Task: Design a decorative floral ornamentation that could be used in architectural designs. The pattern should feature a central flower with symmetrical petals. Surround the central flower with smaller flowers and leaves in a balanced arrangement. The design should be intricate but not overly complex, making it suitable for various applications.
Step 413:
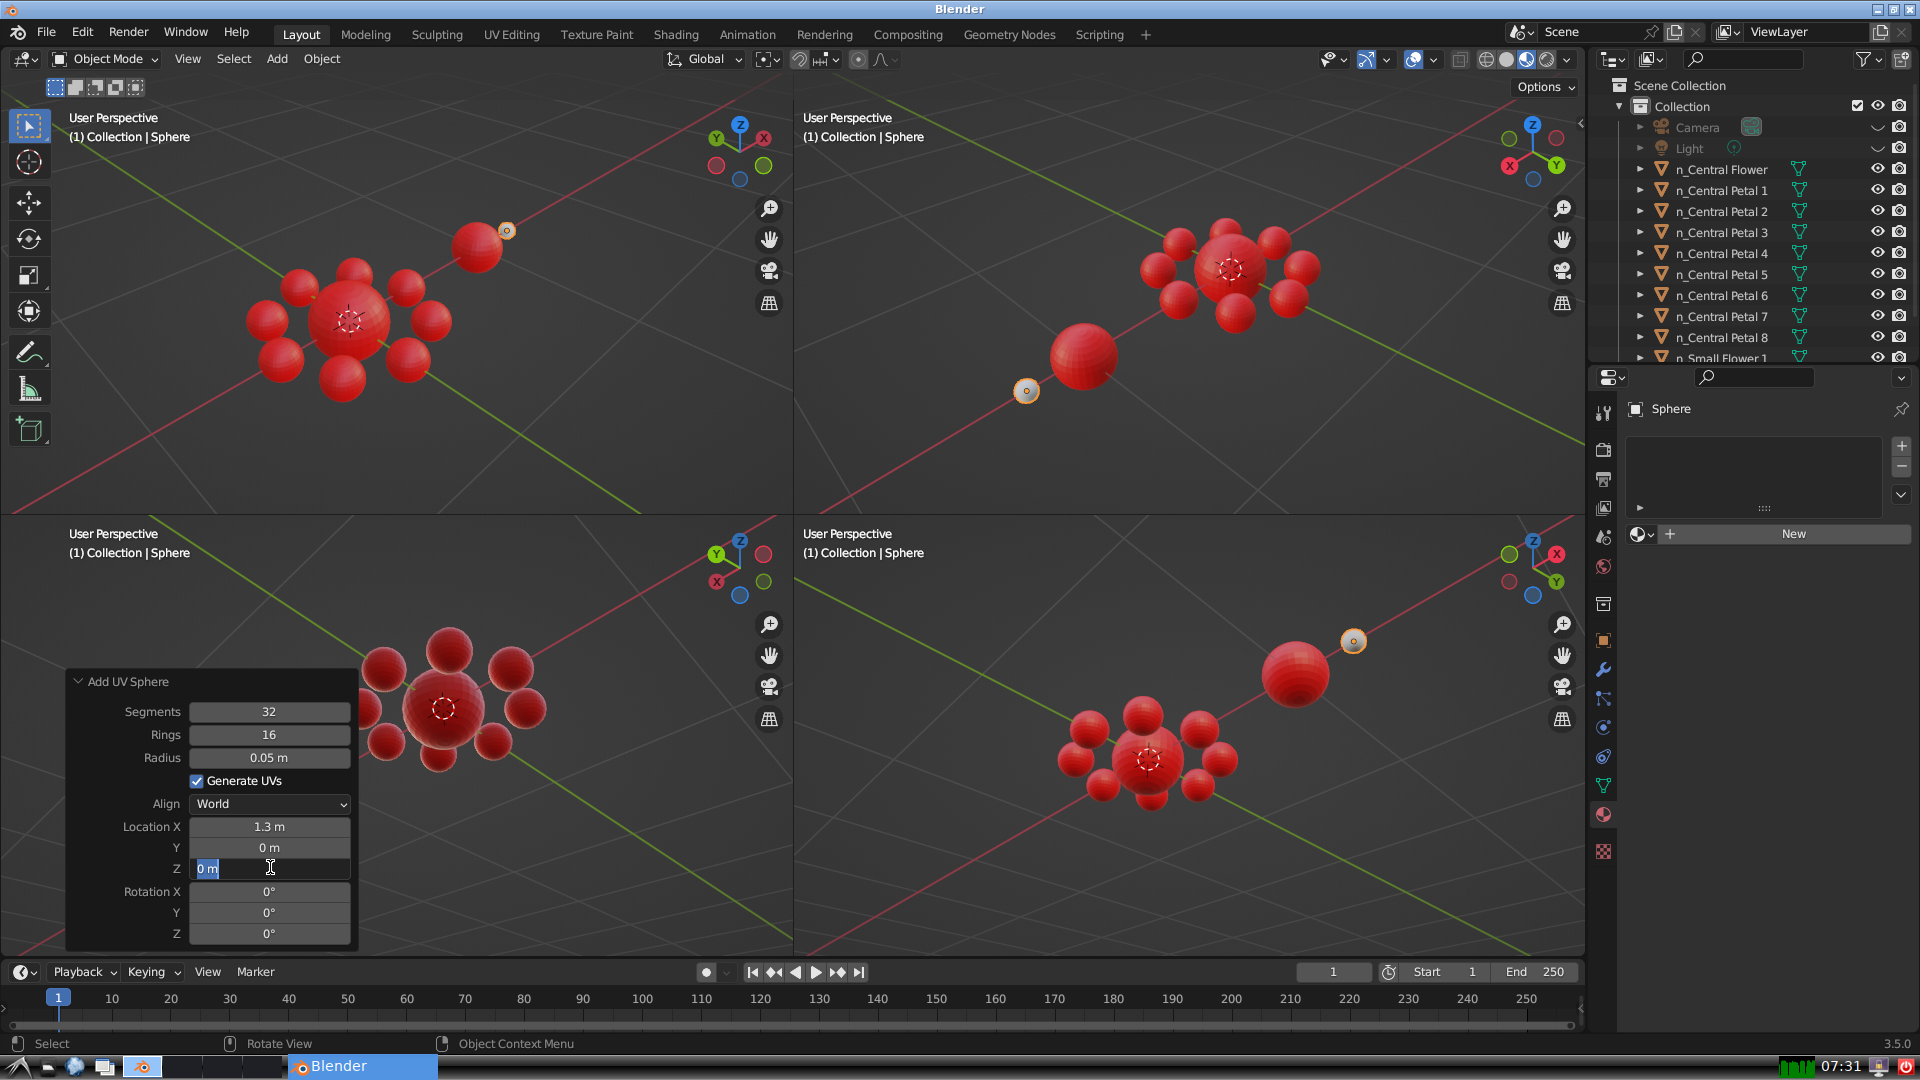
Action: input_text: 0.0